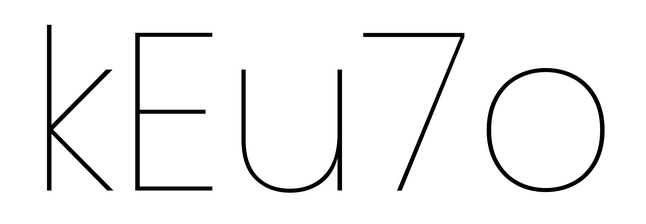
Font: Poppins-Thin